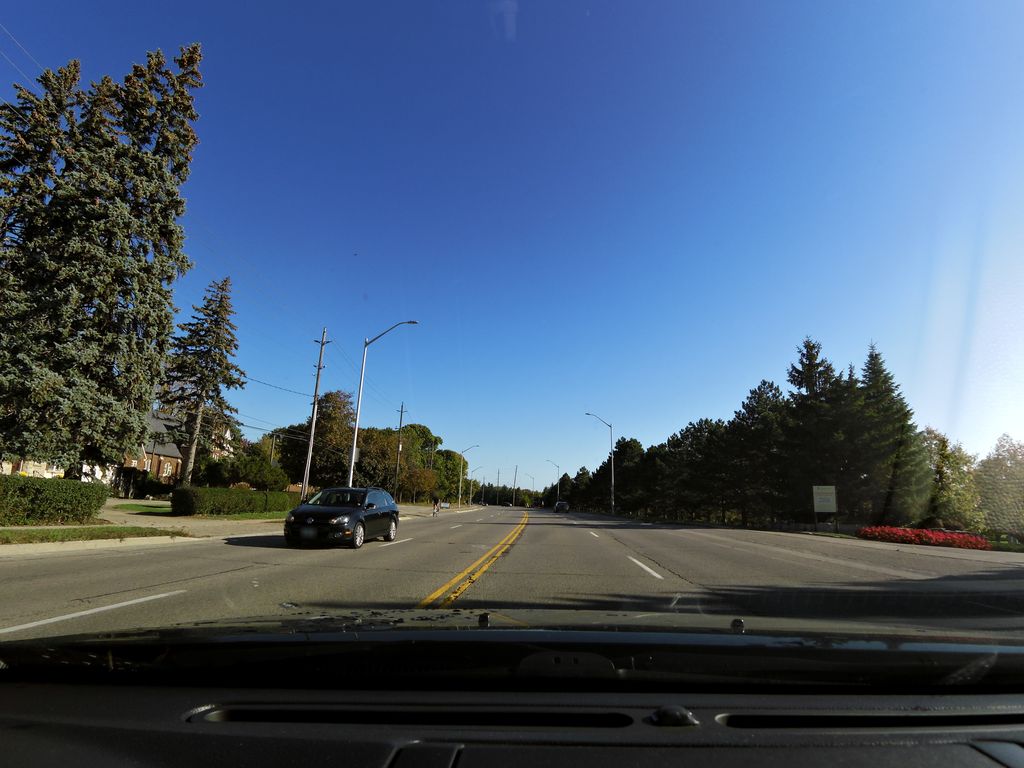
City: hamilton